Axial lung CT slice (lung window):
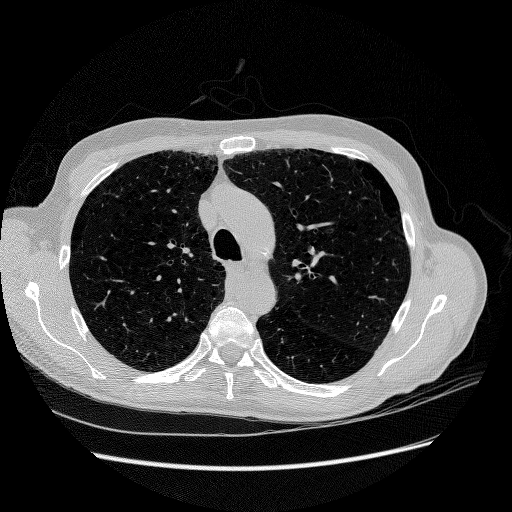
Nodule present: no